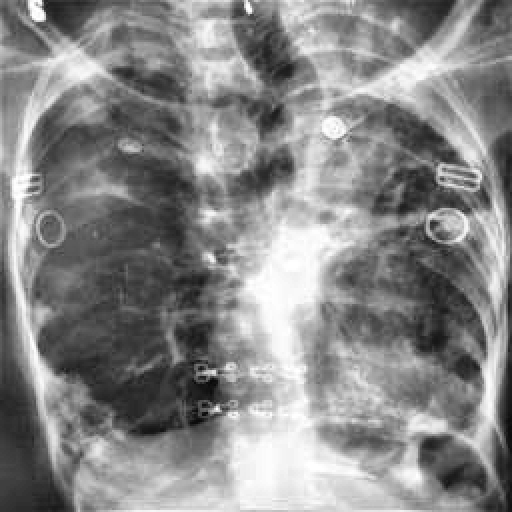
Finding: TUBERCULOSIS